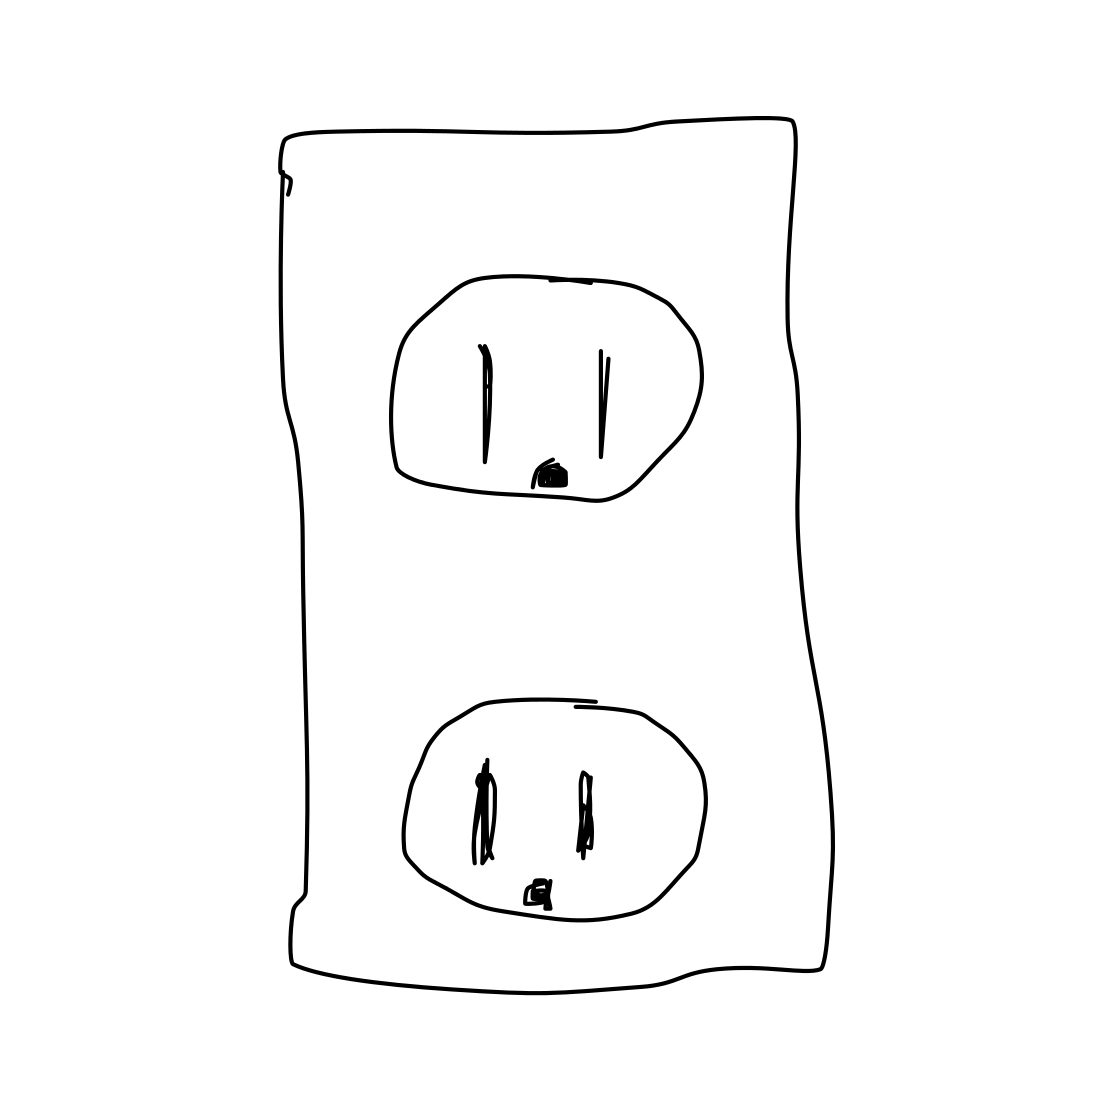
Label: power outlet